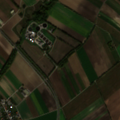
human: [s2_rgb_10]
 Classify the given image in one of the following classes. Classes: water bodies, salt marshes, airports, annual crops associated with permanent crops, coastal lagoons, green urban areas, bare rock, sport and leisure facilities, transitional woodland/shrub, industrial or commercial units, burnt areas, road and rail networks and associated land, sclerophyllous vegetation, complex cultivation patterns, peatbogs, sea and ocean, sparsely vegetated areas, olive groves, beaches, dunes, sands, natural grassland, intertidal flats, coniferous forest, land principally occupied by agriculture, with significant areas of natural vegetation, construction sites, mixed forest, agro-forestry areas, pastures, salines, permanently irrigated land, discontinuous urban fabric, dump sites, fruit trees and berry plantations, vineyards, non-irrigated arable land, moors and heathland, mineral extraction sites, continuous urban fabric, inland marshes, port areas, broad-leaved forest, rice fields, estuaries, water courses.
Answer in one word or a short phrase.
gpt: discontinuous urban fabric, non-irrigated arable land, land principally occupied by agriculture, with significant areas of natural vegetation